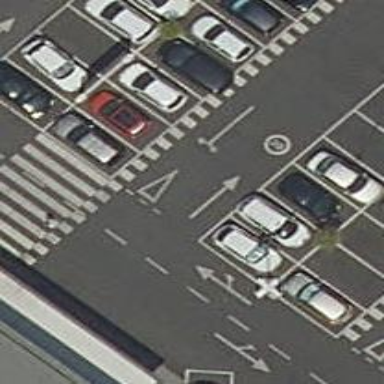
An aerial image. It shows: Parking aisle designated as service road.